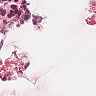
Metastatic tissue present: no